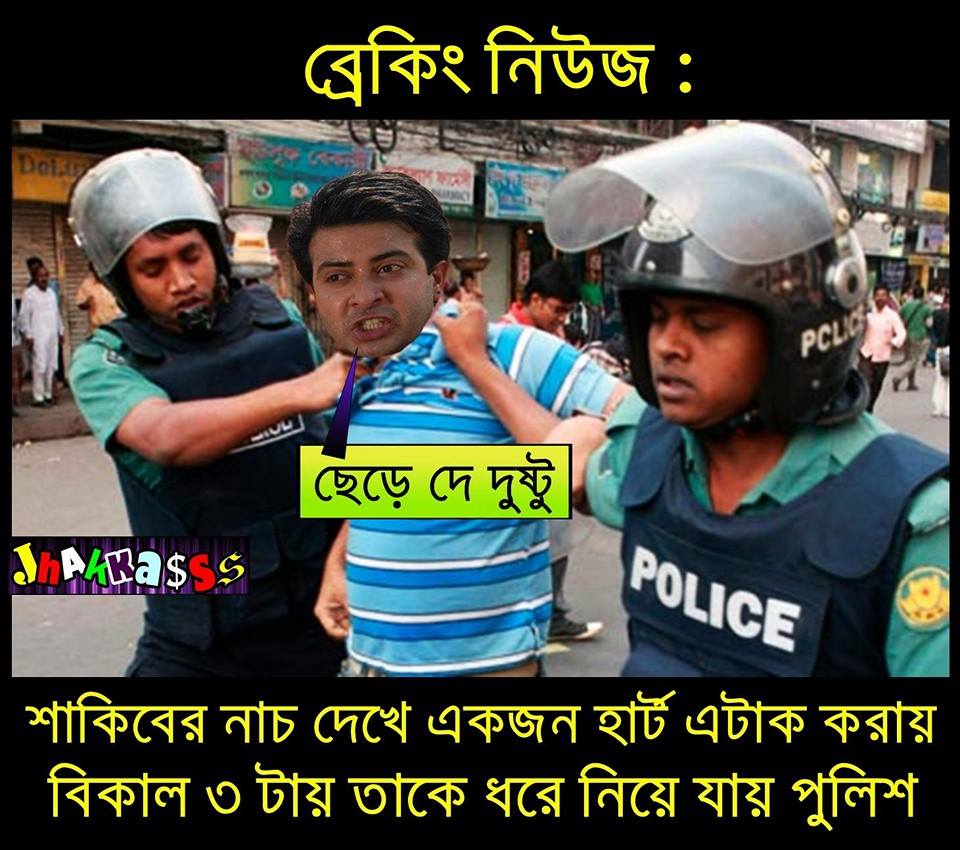
Caption: ব্রেকিং নিউজঃ শাকিবের নাচ দেখে একজন হার্ট এটাক্য বিকাল ৩টায় তাকে ধরে নিয়ে যায় পুলিশ
Label: non-hate